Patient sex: M
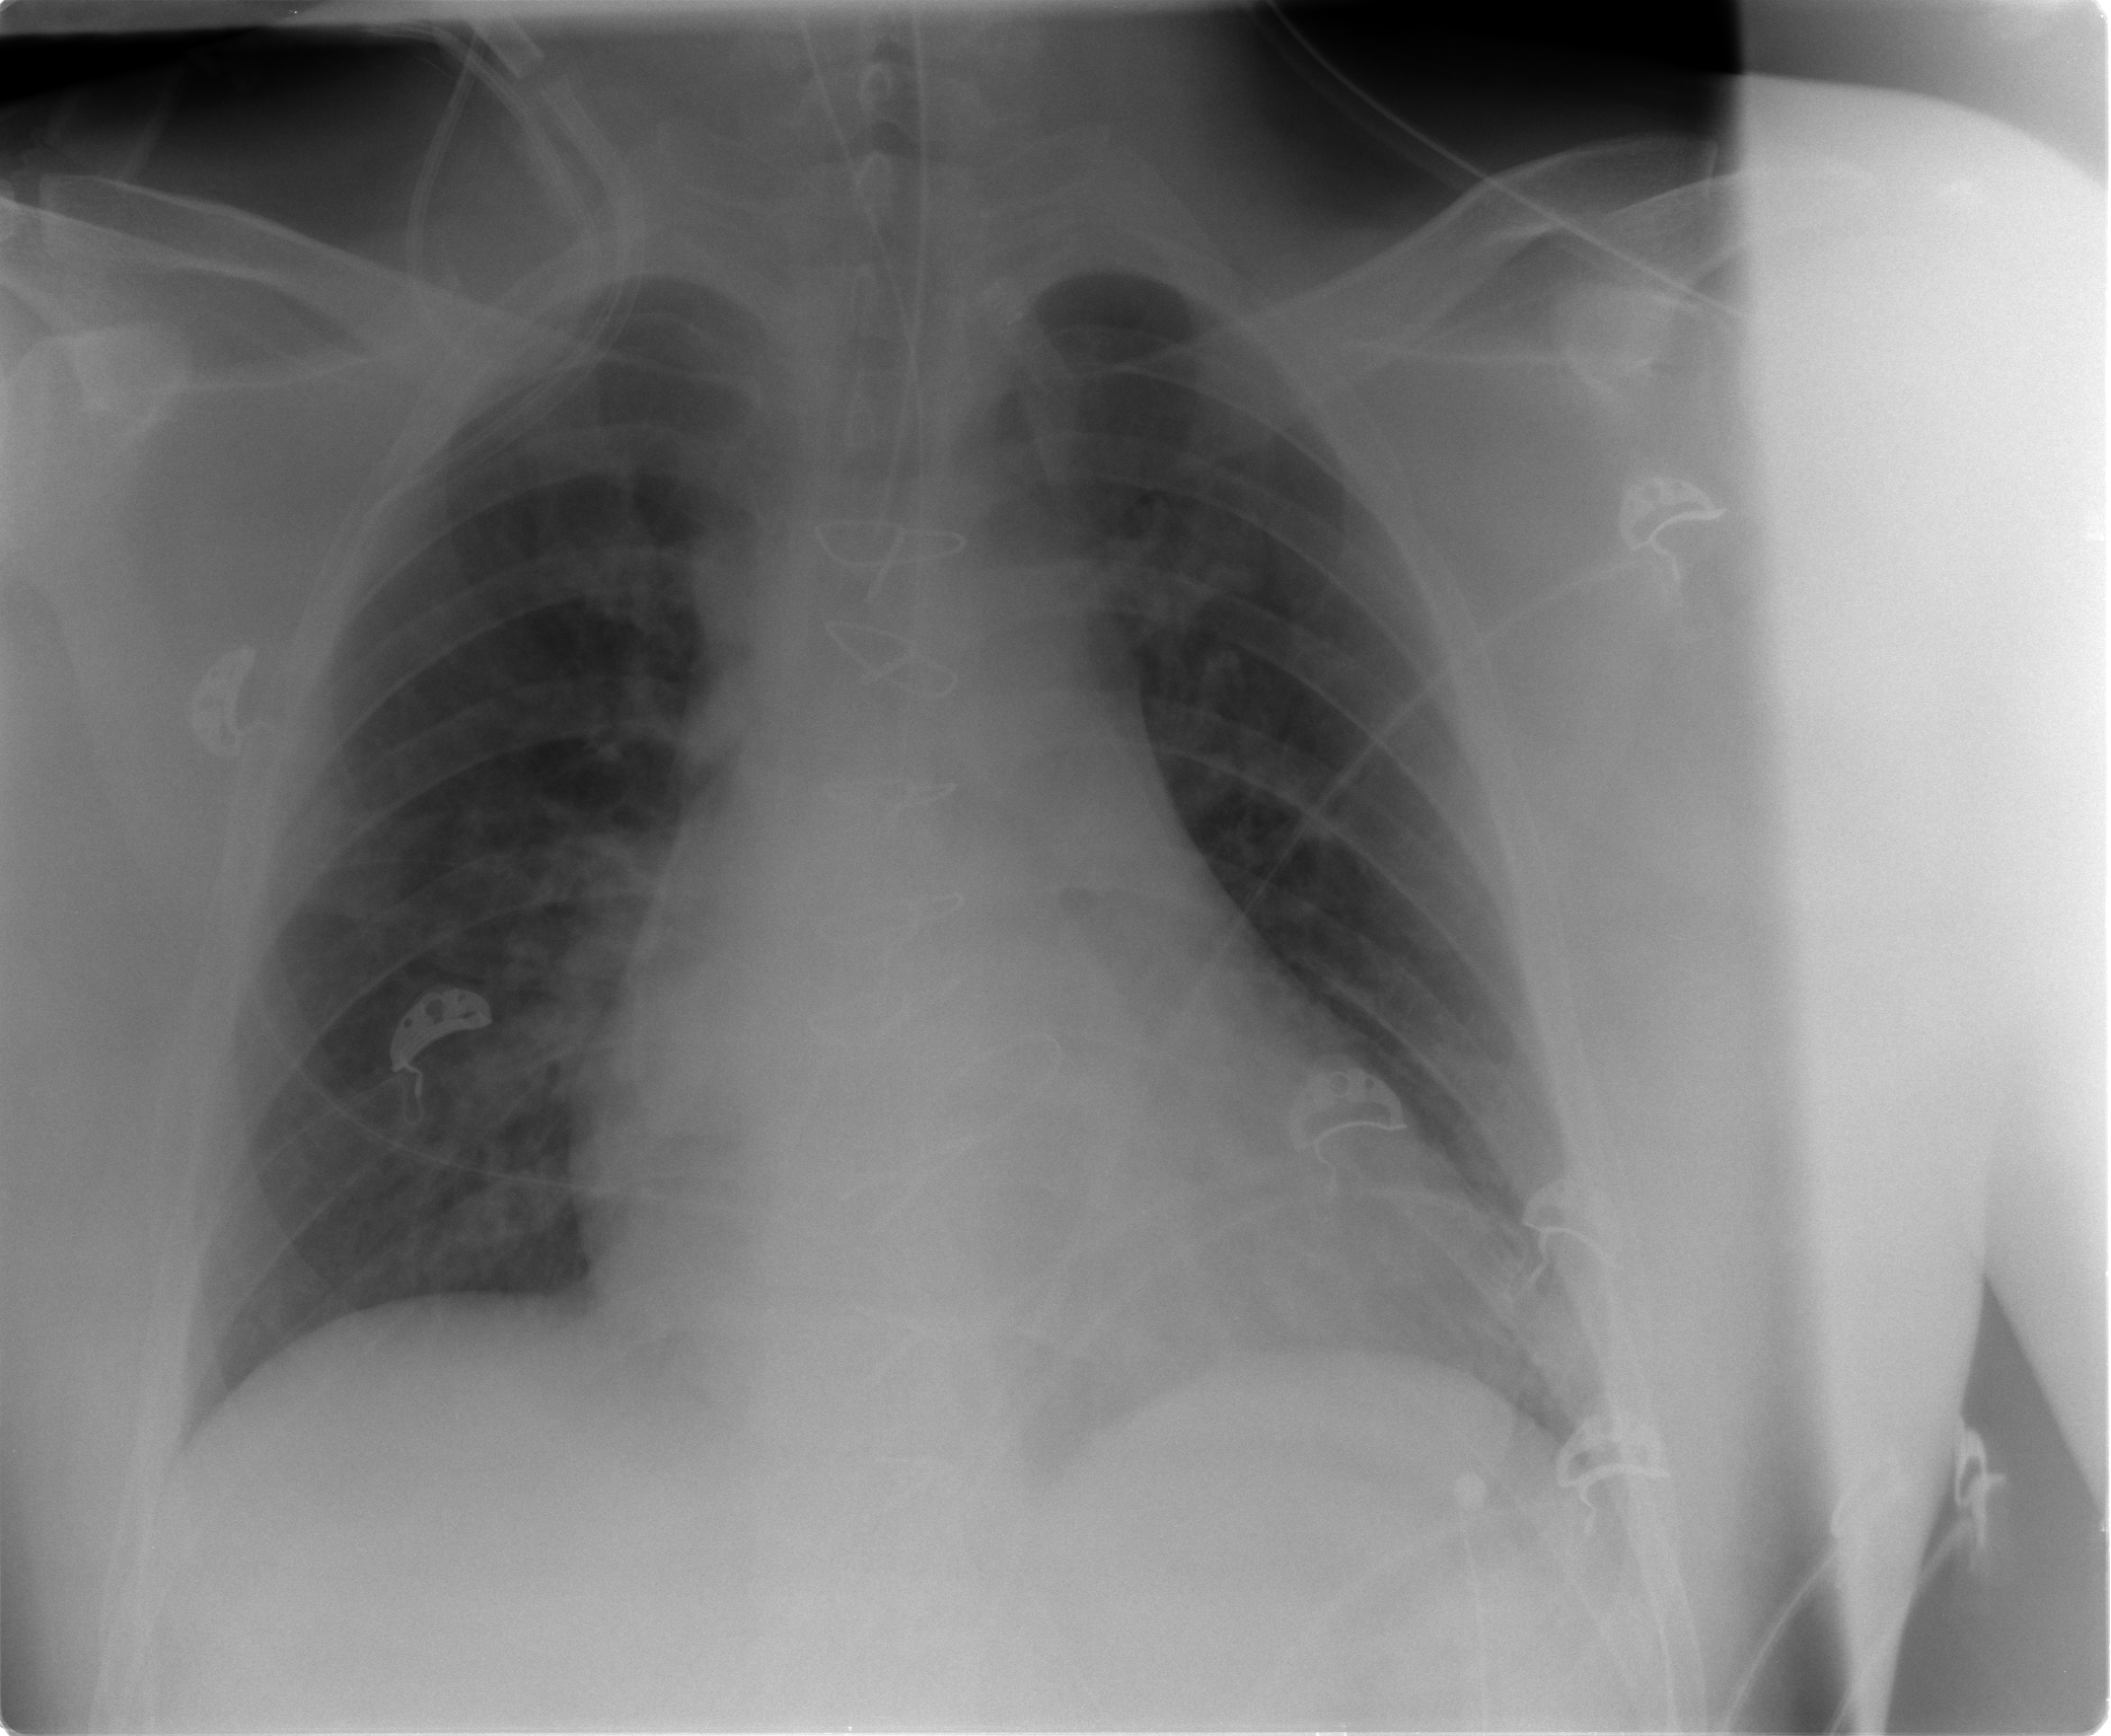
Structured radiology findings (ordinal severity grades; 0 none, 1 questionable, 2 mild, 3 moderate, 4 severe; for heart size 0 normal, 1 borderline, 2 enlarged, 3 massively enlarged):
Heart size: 2
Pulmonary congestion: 1
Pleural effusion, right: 0
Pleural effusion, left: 0
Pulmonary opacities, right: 0
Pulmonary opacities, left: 0
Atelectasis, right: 2
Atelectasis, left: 2